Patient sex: M
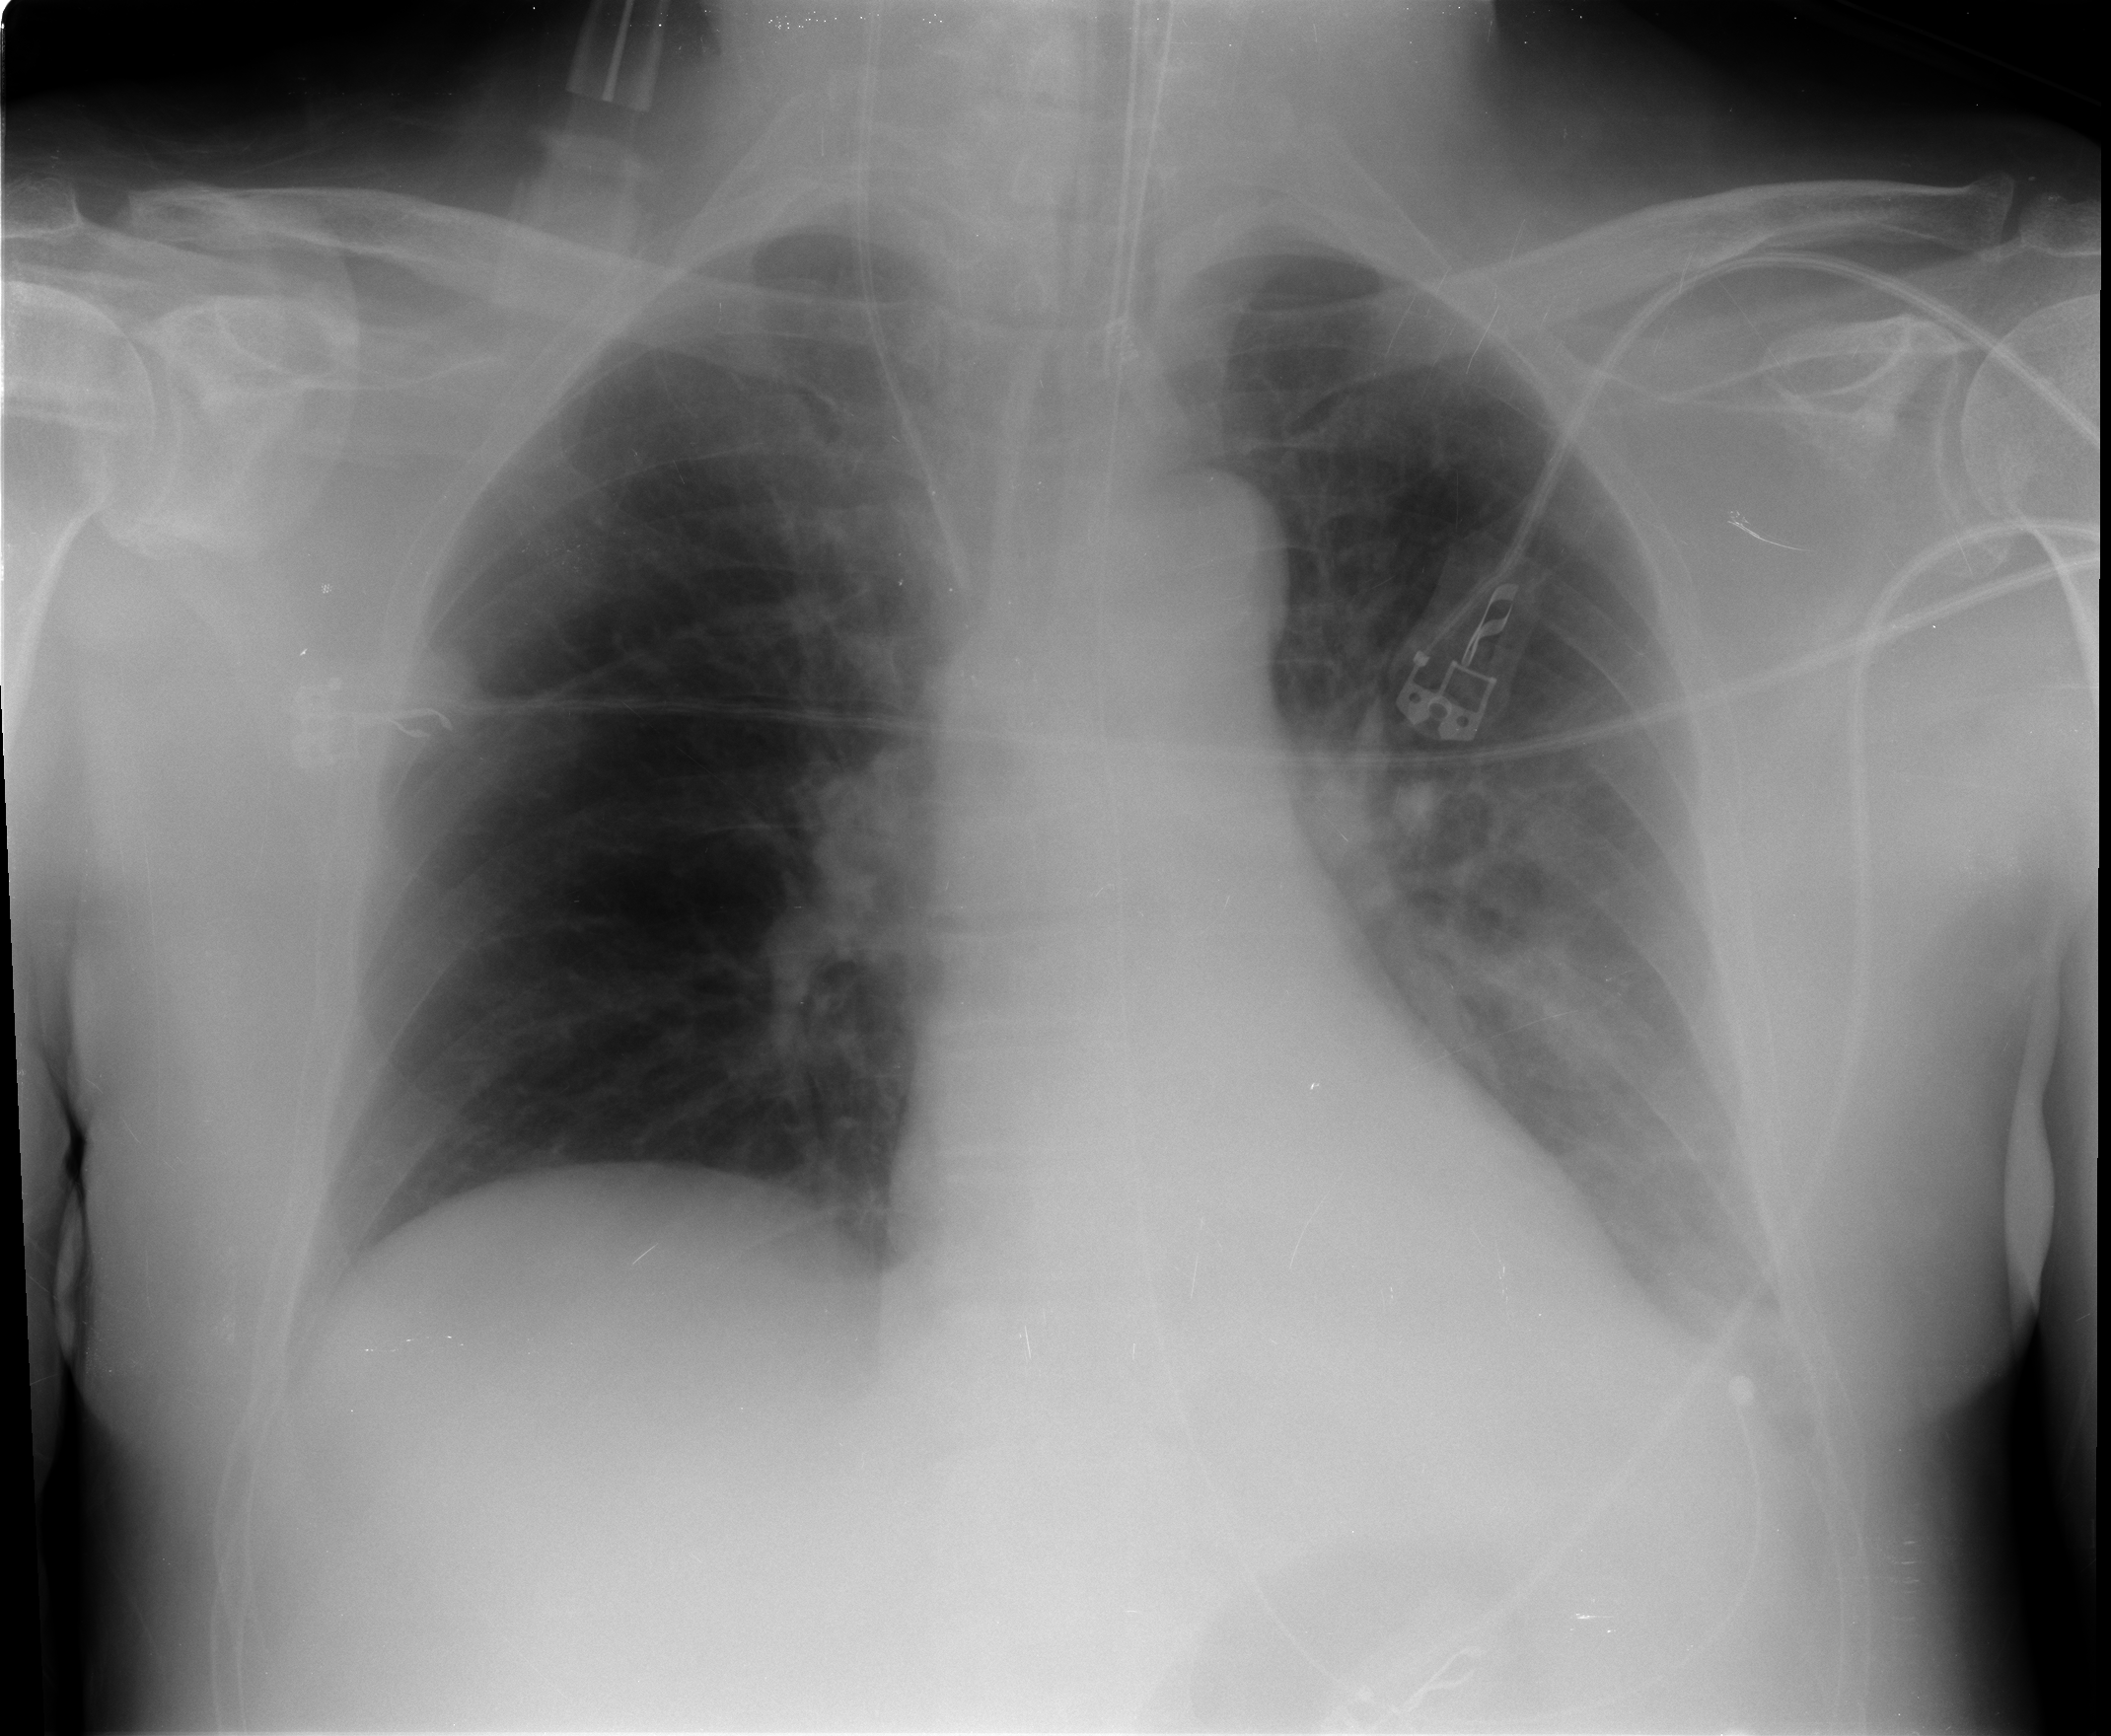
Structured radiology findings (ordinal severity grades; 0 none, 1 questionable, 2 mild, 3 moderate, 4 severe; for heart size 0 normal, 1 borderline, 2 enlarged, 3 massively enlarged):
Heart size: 1
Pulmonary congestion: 0
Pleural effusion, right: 0
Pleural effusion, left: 1
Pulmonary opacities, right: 0
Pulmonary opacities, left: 3
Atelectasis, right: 0
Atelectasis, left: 1